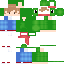
A male human skin with green skin, wearing brown long hair dressed in a green hoodie and blue pants, featuring a closed mouth.